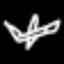
Label: airplane